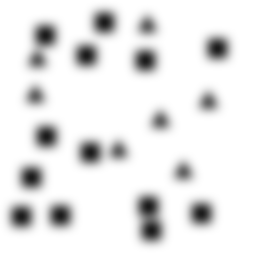
Squares: 13
Triangles: 7
Stars: 0
Total shapes: 20